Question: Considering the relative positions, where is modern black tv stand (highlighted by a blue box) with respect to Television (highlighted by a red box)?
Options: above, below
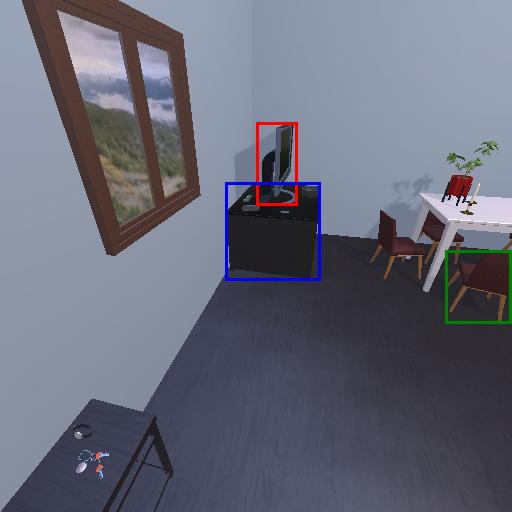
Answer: above